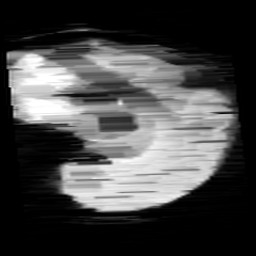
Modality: minIP
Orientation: sagittal
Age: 12
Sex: male
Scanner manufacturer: siemens
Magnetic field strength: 3 T
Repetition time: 0.027 s
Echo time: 0.02 s